Current action and preconditions to check: path_clear

Your task: For each precondition in the list above, predict whether it will hold at this action.

Consider the current scene as observed from the mobile robot's camera, and analyze the predicted future states of all dynamic agents (e.g., people, animals, vehicles, or any moving entities) within the NEXT SECOND.

IMPORTANT: Only answer "very likely" if you are absolutely certain—based on strong, clear evidence—that a dynamic agent will violate the precondition in the predicted future state. Do NOT answer "very likely" for unlikely, ambiguous, or low-probability risks.

Ask yourself for each precondition: Is there a high probability, with clear and convincing evidence, that the predicted future states of any dynamic agent will interfere with the predicted future state of the currently executing action within the NEXT SECOND, causing that precondition to fail?

Assess the risk level based on these predictions. Use "likely" or "very likely" if motions create a clear risk of interference.

Use "neutral" or "improbable" if agents are nearby but their predicted paths are clearly diverging or non-conflicting.

Failure Risk Categories: "very improbable", "improbable", "neutral", "likely", "very likely"

Answer Format: Output ONLY the probability_of_failure value from these categories: "very improbable", "improbable", "neutral", "likely", "very likely"

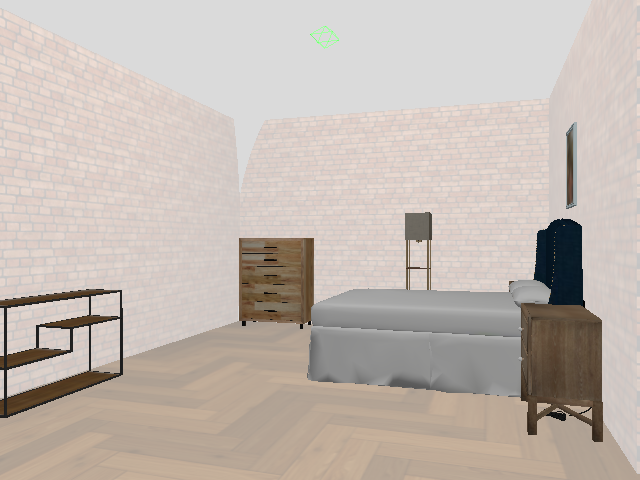

Answer: very improbable